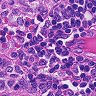
Metastatic tissue present: no